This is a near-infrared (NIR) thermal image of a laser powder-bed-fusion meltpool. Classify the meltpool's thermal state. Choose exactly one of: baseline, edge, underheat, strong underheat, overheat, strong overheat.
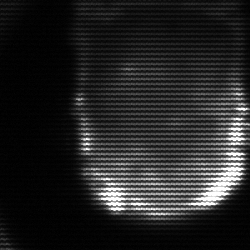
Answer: baseline